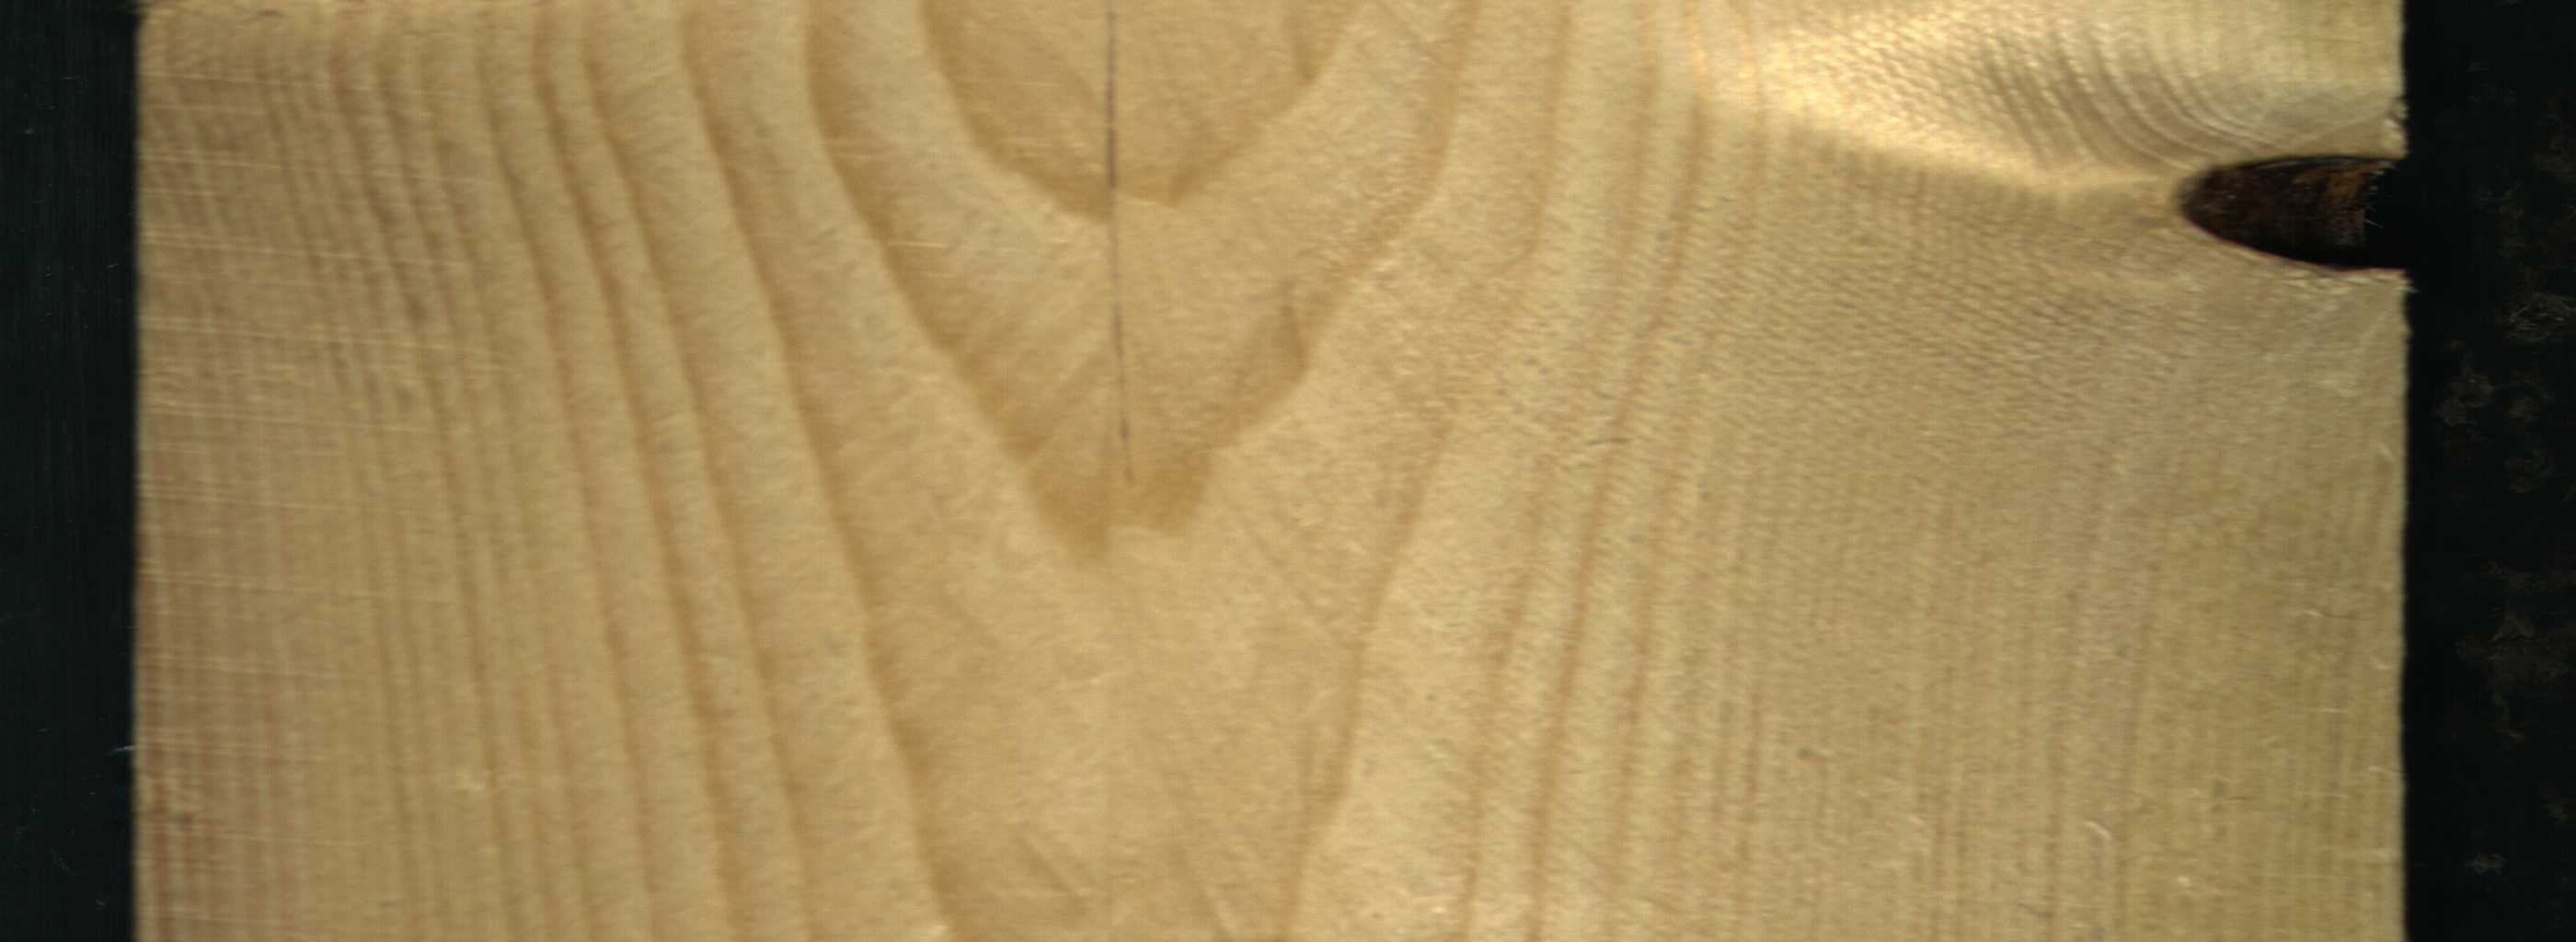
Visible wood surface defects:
Knot_missing